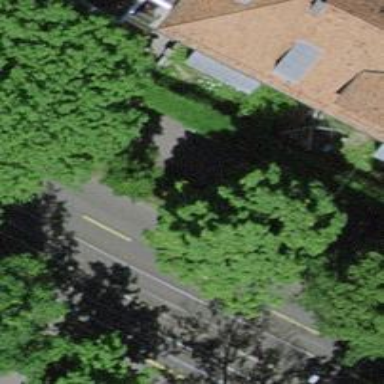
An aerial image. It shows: Avenue lined with trees.